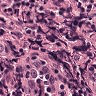
Metastatic tissue present: no